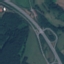
Land use / land cover: Highway